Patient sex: F
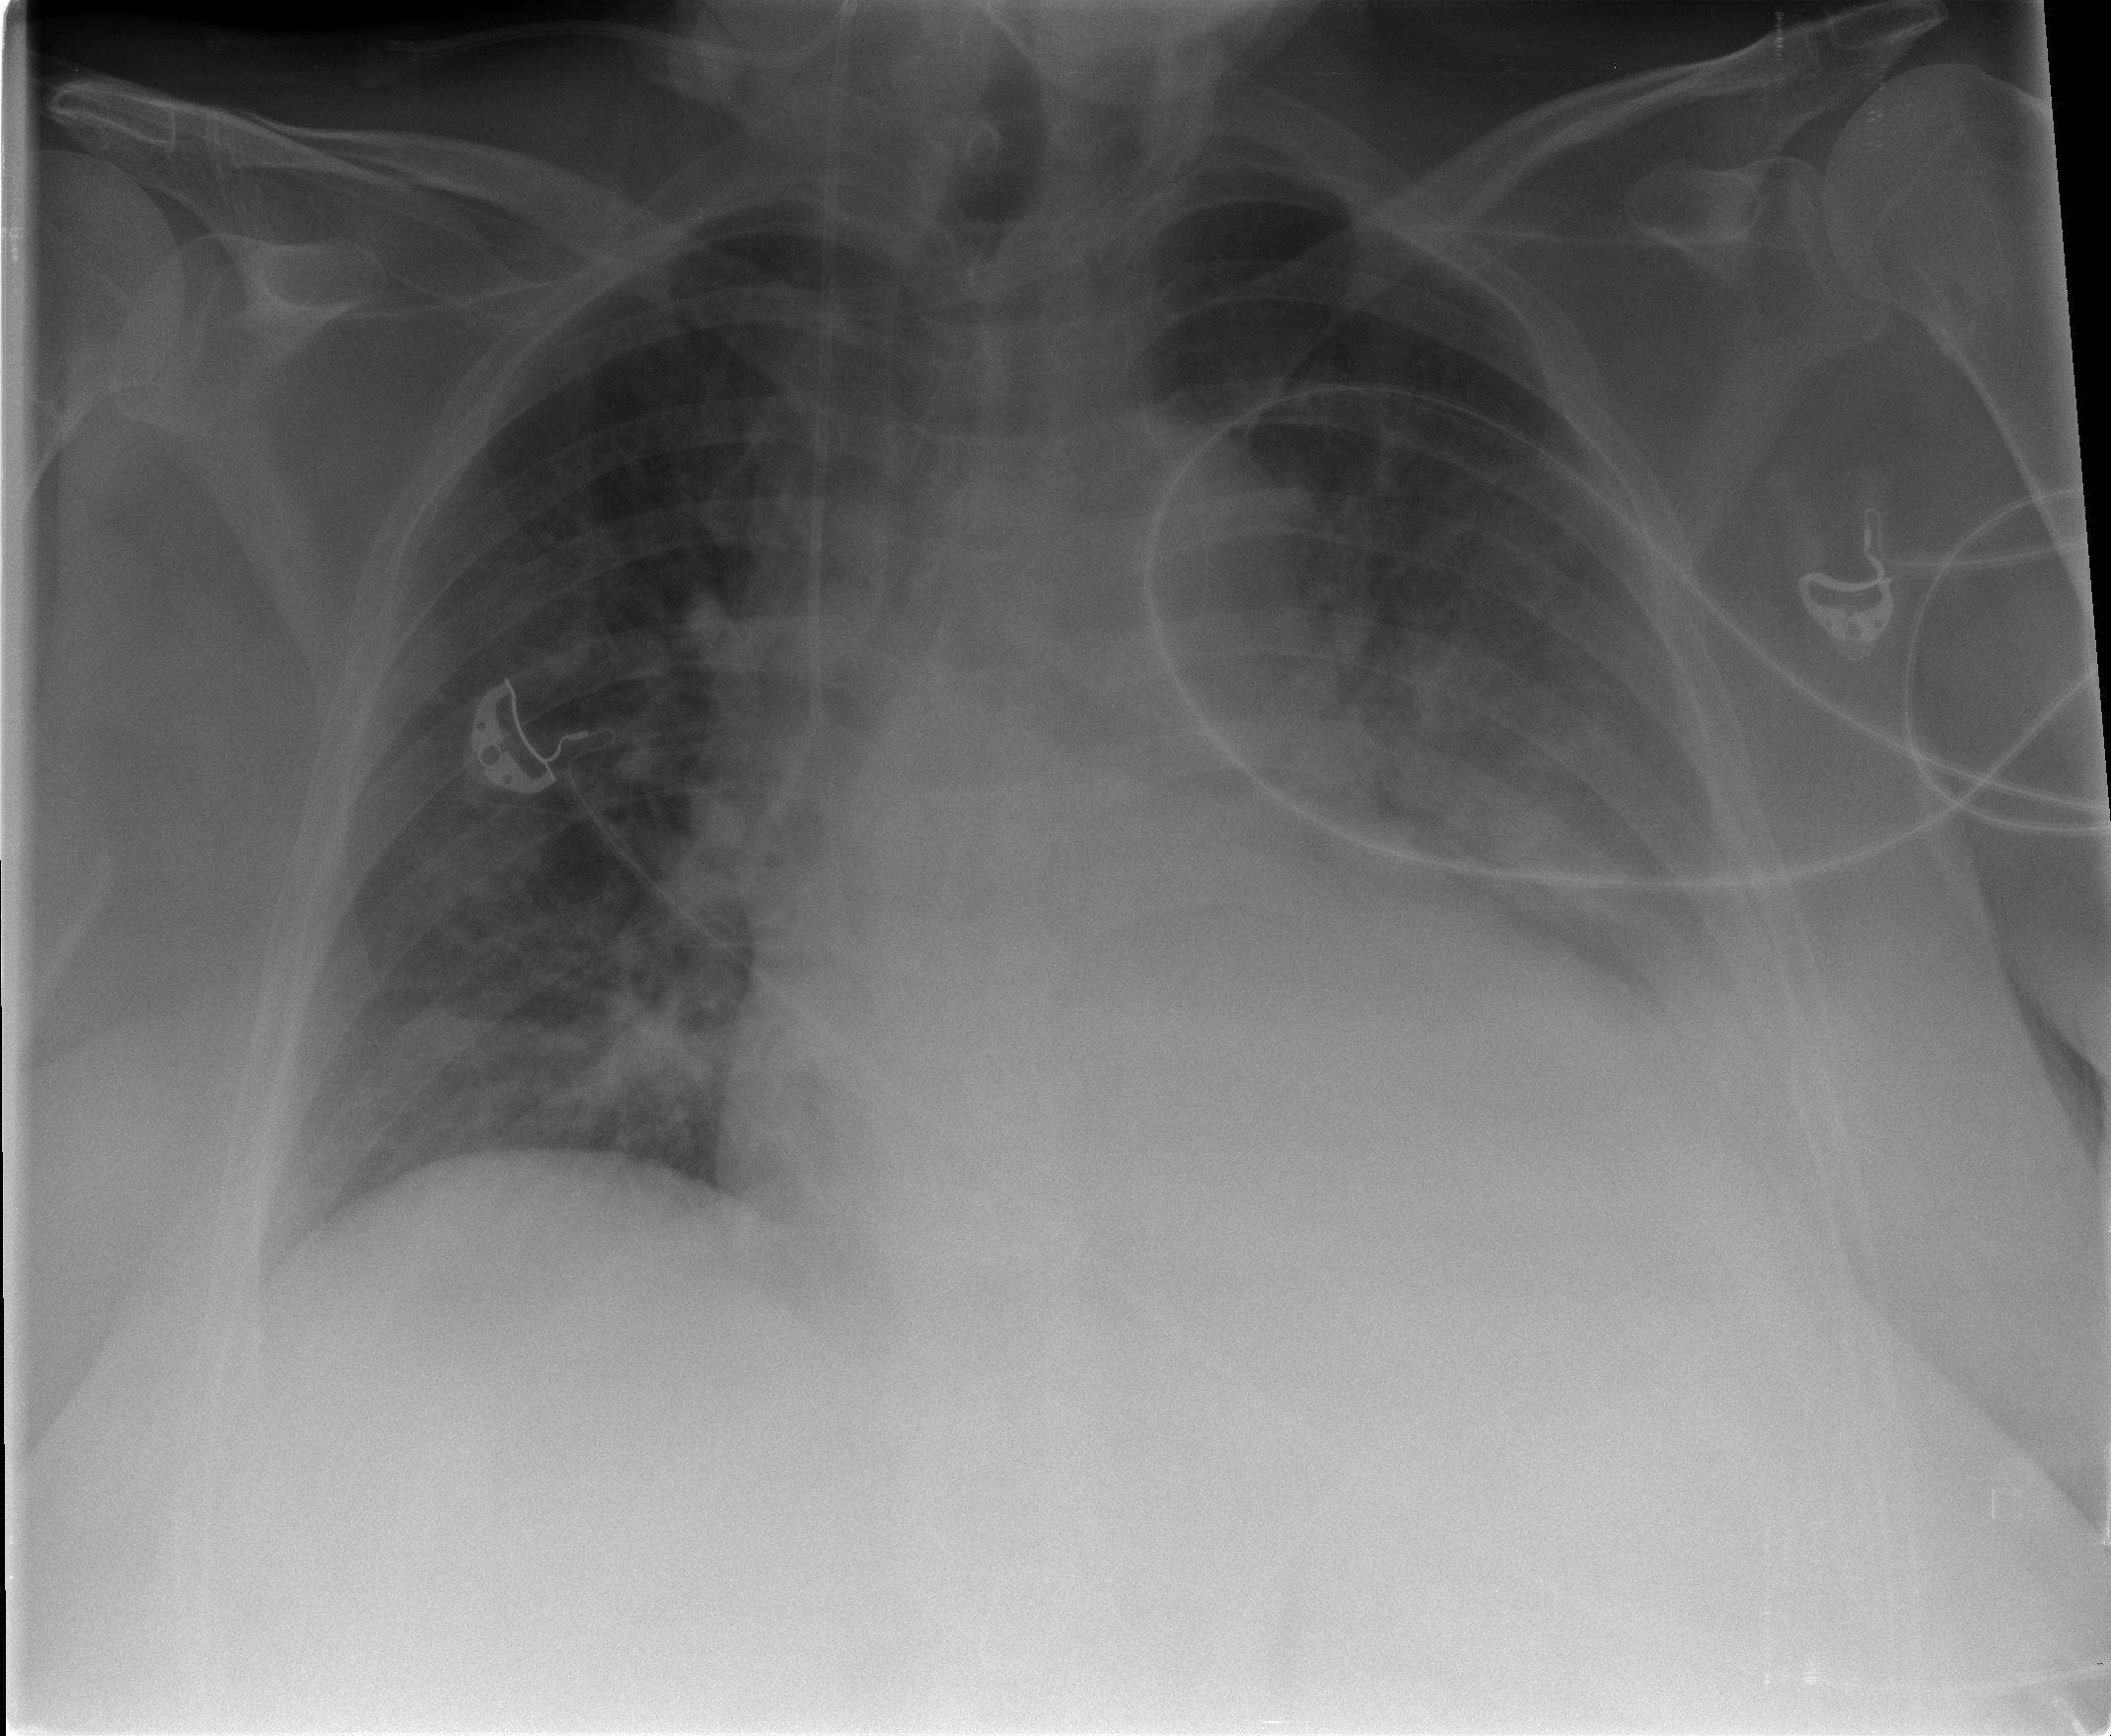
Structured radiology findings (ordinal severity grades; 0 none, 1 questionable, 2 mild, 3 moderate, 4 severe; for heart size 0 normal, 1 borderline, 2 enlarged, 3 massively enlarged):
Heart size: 2
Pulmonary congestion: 2
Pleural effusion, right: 0
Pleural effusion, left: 2
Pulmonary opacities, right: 0
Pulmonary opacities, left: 2
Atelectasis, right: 0
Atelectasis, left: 2